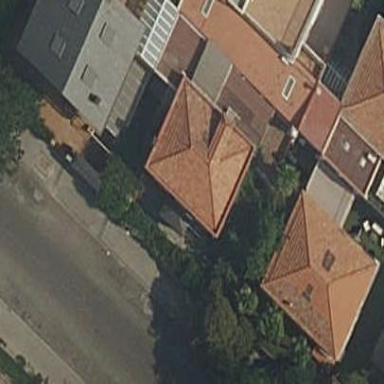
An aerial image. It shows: Hipped-roof house.